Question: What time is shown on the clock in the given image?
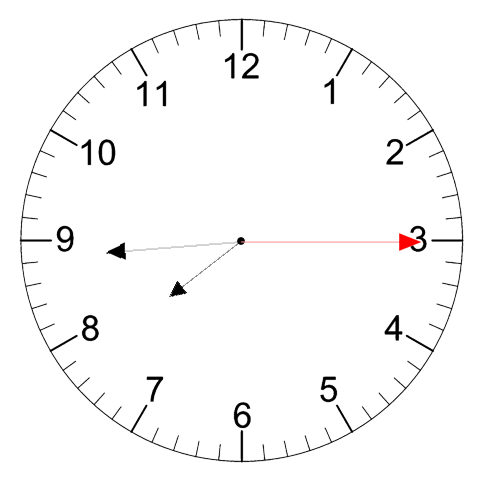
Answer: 07:44:15